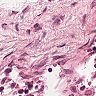
Metastatic tissue present: no